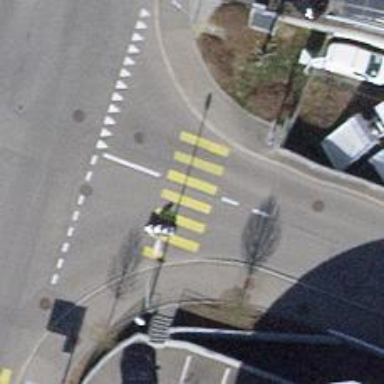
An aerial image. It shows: Secondary road with separate asphalt sidewalks.